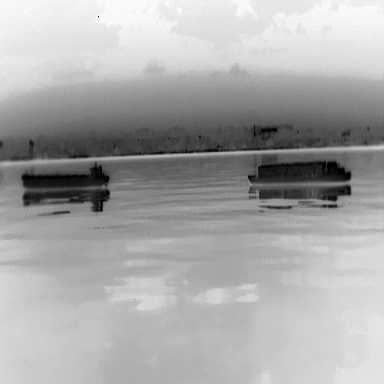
There is a liner in the infrared image.